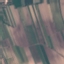
Land use / land cover class: PermanentCrop